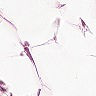
Metastatic tissue present: no